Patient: sex F, age 58
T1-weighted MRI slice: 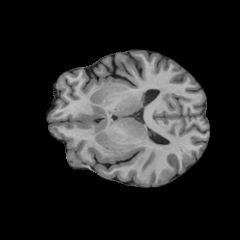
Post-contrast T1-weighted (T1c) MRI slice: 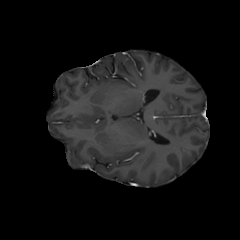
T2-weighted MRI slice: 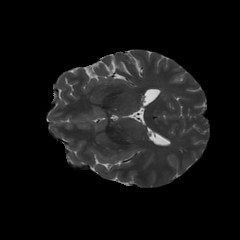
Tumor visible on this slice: no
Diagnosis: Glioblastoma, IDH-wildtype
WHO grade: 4